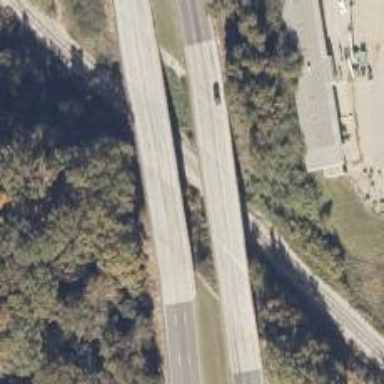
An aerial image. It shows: Trunk highway bridge with dual carriageway.